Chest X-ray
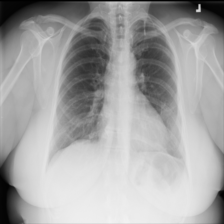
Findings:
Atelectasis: negative
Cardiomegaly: negative
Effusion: negative
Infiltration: negative
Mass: negative
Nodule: negative
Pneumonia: negative
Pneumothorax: negative
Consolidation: negative
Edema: negative
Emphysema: negative
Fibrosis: negative
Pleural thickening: negative
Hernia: negative